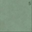
Piece: xx